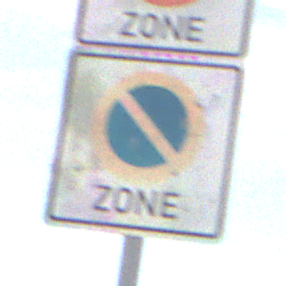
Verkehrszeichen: BeginnEingeschraenktesHalteverbotZone
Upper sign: BeginnZone20
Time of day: Midday
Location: Outdoor (Nature)
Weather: PartlyCloudy
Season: NotSpecified
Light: Natural